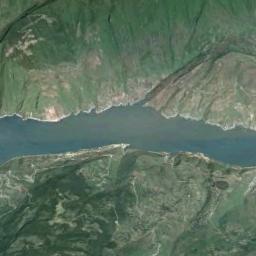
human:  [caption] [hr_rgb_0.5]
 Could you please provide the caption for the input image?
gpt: A broad turquoise river with green vegetation on both sides .

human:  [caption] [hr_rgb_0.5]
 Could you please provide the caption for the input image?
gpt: The river goes through trees and grass .

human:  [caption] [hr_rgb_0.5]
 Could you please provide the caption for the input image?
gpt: The blue river goes through the mountainous area covered with vegetation .

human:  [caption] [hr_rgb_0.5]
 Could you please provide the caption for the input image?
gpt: There are many trees on either side of the river .

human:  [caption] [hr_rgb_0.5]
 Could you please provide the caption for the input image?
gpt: There are green forests and meadows around the river .